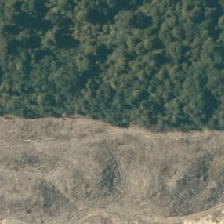
Land cover: harvested_forest